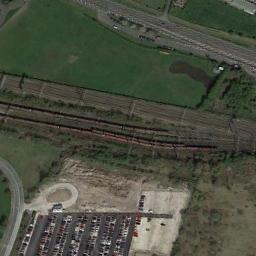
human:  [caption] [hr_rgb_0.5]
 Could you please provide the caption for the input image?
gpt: The railway station with some railways is between a parking lot and a lawn .

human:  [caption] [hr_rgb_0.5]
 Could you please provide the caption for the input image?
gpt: There is a good railway station in the suburbs .

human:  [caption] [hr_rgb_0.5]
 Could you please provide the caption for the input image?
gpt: The grass is beside the railway station .

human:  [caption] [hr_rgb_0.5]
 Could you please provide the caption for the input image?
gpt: The railway station is next to the grass and parking lot .

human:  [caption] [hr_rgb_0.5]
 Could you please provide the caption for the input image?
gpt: There are green meadows and a parking lot with many cars beside the railway station .